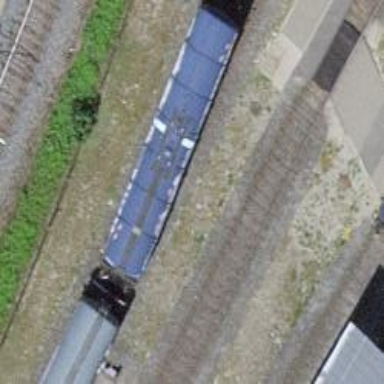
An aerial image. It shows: Railway switch.